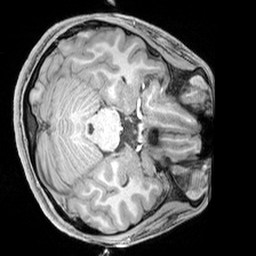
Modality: T1w
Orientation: axial
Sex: female
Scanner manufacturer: siemens
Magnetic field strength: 3 T
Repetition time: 2.3 s
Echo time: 0.00226 s